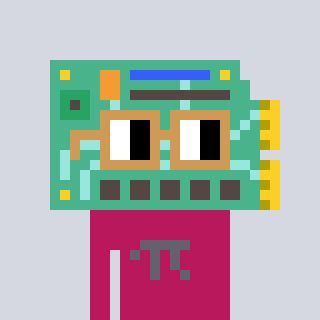
a pixel art character with square brown glasses, a chipboard-shaped head and a darkpink-colored body on a cool background